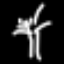
Label: palm tree